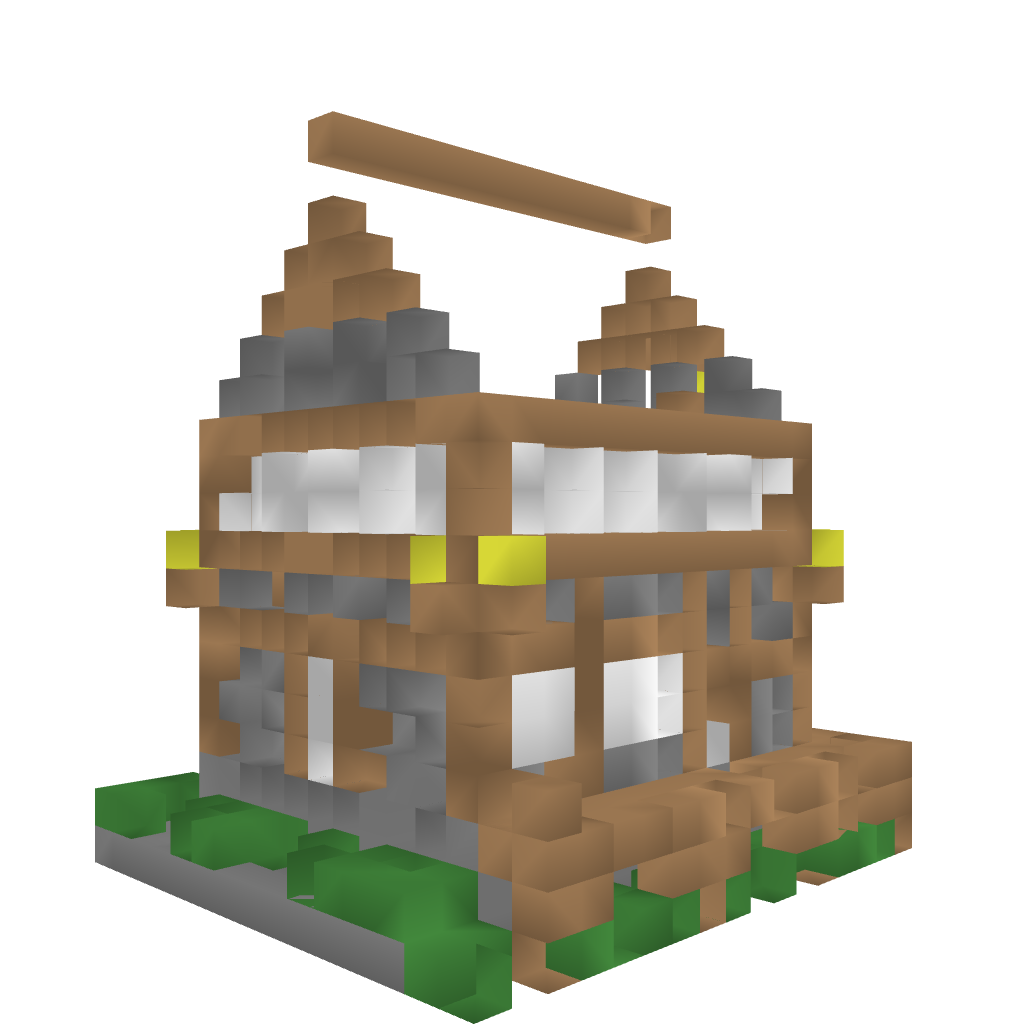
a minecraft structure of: Medieval Store bad low quality